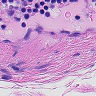
Metastatic tissue present: no